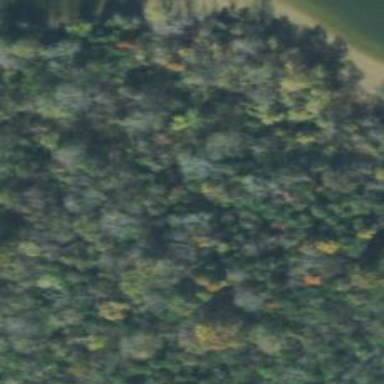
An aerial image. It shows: Serene woodland landscape.